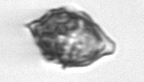
Label: Kryptoperidinium_triquetrum